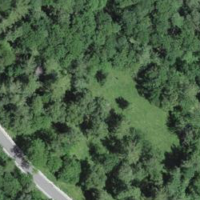
EUNIS habitat code: 41
Species observed at this site:
Asplenium trichomanes